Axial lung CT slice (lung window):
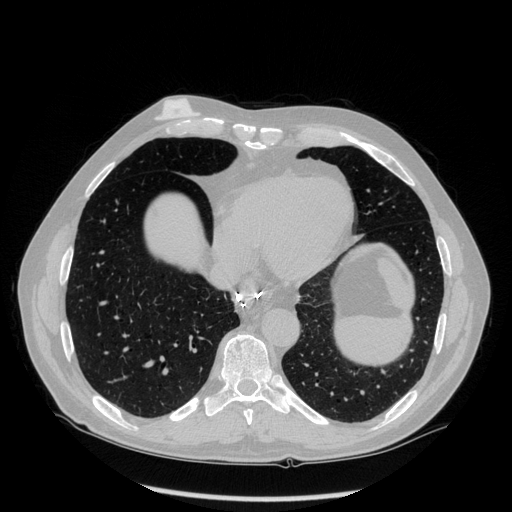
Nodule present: no